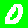
Digit: 0